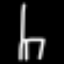
Label: chair